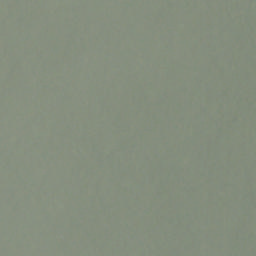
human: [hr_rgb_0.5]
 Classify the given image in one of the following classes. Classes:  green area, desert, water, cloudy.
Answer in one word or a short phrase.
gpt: cloudy